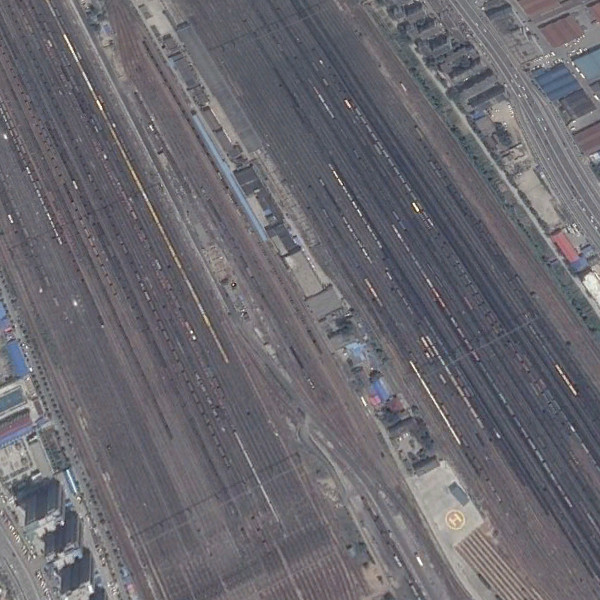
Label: RailwayStation